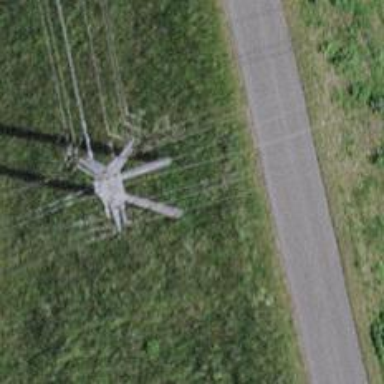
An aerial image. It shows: Power line is depicted.